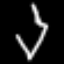
Label: diamond